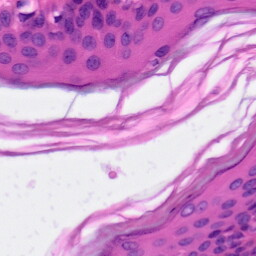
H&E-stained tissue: Skin